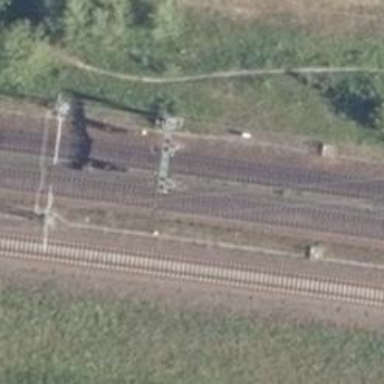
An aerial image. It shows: Railway track with contact line for electrification.